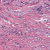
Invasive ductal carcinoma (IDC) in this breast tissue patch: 1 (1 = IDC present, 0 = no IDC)